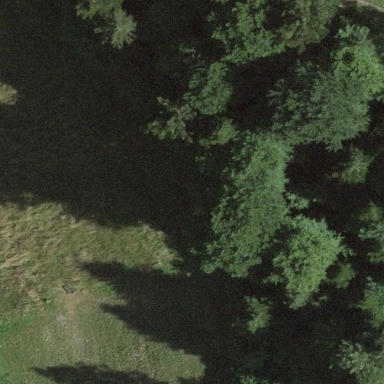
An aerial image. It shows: Forest area.